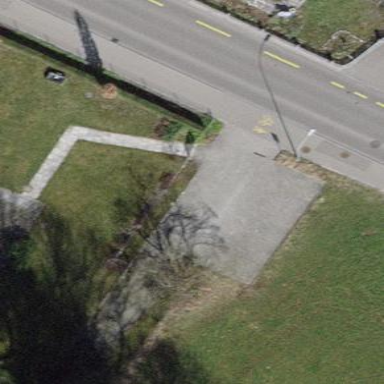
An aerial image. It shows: Parking area with surface.